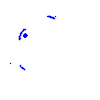
Particle: kaon